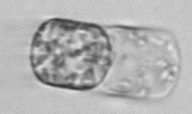
Label: Lauderia_annulata